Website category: game
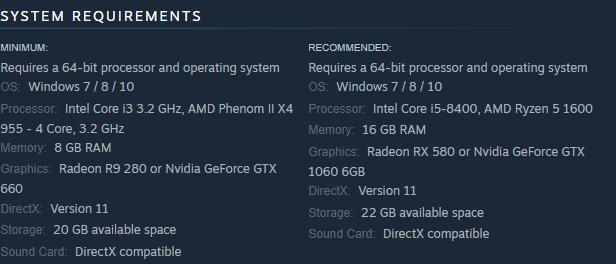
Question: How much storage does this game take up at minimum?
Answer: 20 GB available space

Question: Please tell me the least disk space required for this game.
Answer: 20 GB available space

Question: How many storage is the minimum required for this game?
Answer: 20 GB available space

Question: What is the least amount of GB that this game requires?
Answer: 20 GB available space

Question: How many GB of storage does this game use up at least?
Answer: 20 GB available space

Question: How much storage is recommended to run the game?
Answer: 22 GB available space

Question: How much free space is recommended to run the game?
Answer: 22 GB available space

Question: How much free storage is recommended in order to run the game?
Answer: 22 GB available space

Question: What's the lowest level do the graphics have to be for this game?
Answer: Radeon R9 280 or Nvidia GeForce GTX 660

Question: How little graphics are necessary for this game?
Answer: Radeon R9 280 or Nvidia GeForce GTX 660

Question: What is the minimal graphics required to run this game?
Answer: Radeon R9 280 or Nvidia GeForce GTX 660

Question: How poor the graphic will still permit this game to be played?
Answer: Radeon R9 280 or Nvidia GeForce GTX 660

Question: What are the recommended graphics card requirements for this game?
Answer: Radeon RX 580 or Nvidia GeForce GTX 1060 6GB

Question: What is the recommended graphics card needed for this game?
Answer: Radeon RX 580 or Nvidia GeForce GTX 1060 6GB

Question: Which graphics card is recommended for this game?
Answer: Radeon RX 580 or Nvidia GeForce GTX 1060 6GB

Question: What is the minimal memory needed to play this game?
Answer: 8 GB RAM

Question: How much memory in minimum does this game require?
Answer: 8 GB RAM

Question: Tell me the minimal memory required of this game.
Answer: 8 GB RAM

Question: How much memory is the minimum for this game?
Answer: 8 GB RAM

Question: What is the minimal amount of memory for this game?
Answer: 8 GB RAM

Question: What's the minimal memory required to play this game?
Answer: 8 GB RAM

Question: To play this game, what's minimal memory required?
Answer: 8 GB RAM

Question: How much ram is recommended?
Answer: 16 GB RAM

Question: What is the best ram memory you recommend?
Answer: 16 GB RAM

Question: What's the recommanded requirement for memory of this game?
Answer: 16 GB RAM

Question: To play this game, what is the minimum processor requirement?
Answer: Intel Core i3 3.2 GHz, AMD Phenom II X4 955 - 4 Core, 3.2 GHz

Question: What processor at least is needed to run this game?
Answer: Intel Core i3 3.2 GHz, AMD Phenom II X4 955 - 4 Core, 3.2 GHz

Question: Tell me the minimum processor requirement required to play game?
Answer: Intel Core i3 3.2 GHz, AMD Phenom II X4 955 - 4 Core, 3.2 GHz

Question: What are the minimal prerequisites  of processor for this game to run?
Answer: Intel Core i3 3.2 GHz, AMD Phenom II X4 955 - 4 Core, 3.2 GHz

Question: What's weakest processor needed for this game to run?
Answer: Intel Core i3 3.2 GHz, AMD Phenom II X4 955 - 4 Core, 3.2 GHz

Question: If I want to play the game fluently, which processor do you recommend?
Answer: Intel Core i5-8400, AMD Ryzen 5 1600

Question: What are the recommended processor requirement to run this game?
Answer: Intel Core i5-8400, AMD Ryzen 5 1600

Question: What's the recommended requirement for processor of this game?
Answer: Intel Core i5-8400, AMD Ryzen 5 1600

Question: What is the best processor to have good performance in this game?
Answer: Intel Core i5-8400, AMD Ryzen 5 1600

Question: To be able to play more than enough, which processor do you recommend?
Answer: Intel Core i5-8400, AMD Ryzen 5 1600